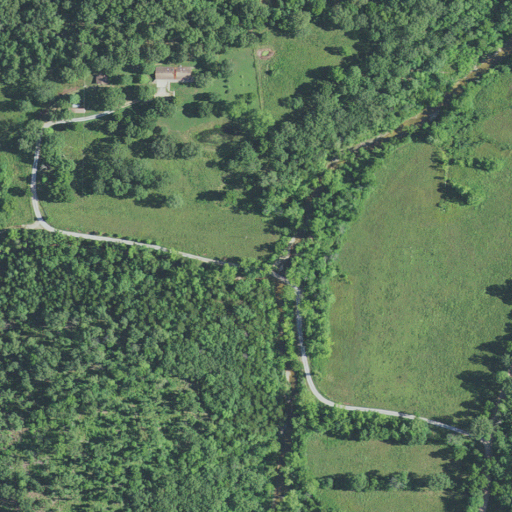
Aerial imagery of valley in Missouri named Elkenberry Hollow containing deciduous forest, pasture, open development, evergreen forest, and low intensity development